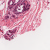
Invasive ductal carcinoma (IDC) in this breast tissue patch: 0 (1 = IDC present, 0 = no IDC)